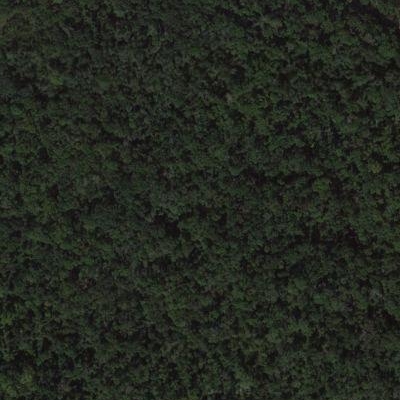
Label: eForest